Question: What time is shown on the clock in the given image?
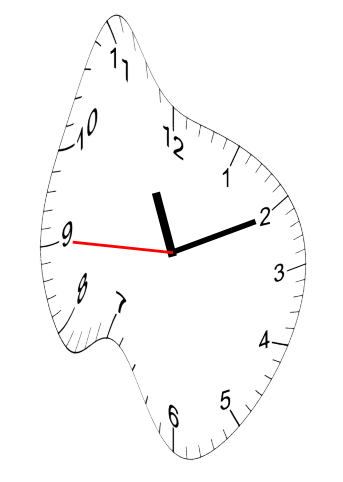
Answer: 11:10:45